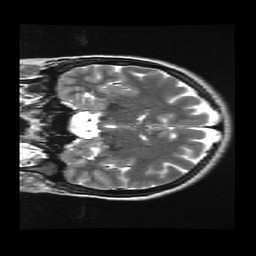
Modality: T2w
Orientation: coronal
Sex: female
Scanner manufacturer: ge
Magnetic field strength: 3 T
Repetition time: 5 s
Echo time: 0.1017 s